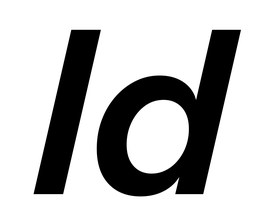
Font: InstrumentSans-Italic_SemiBold_Italic